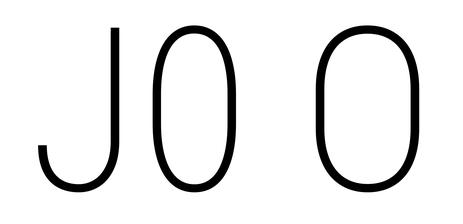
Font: Roboto_Condensed_ExtraLight